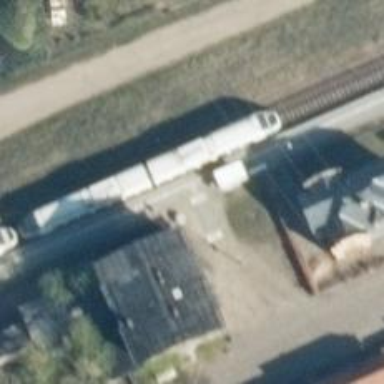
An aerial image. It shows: Railway halt station for public transport.